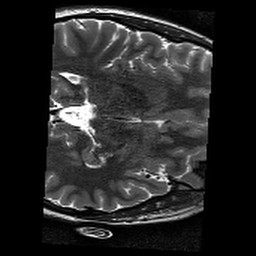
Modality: T2w
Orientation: axial